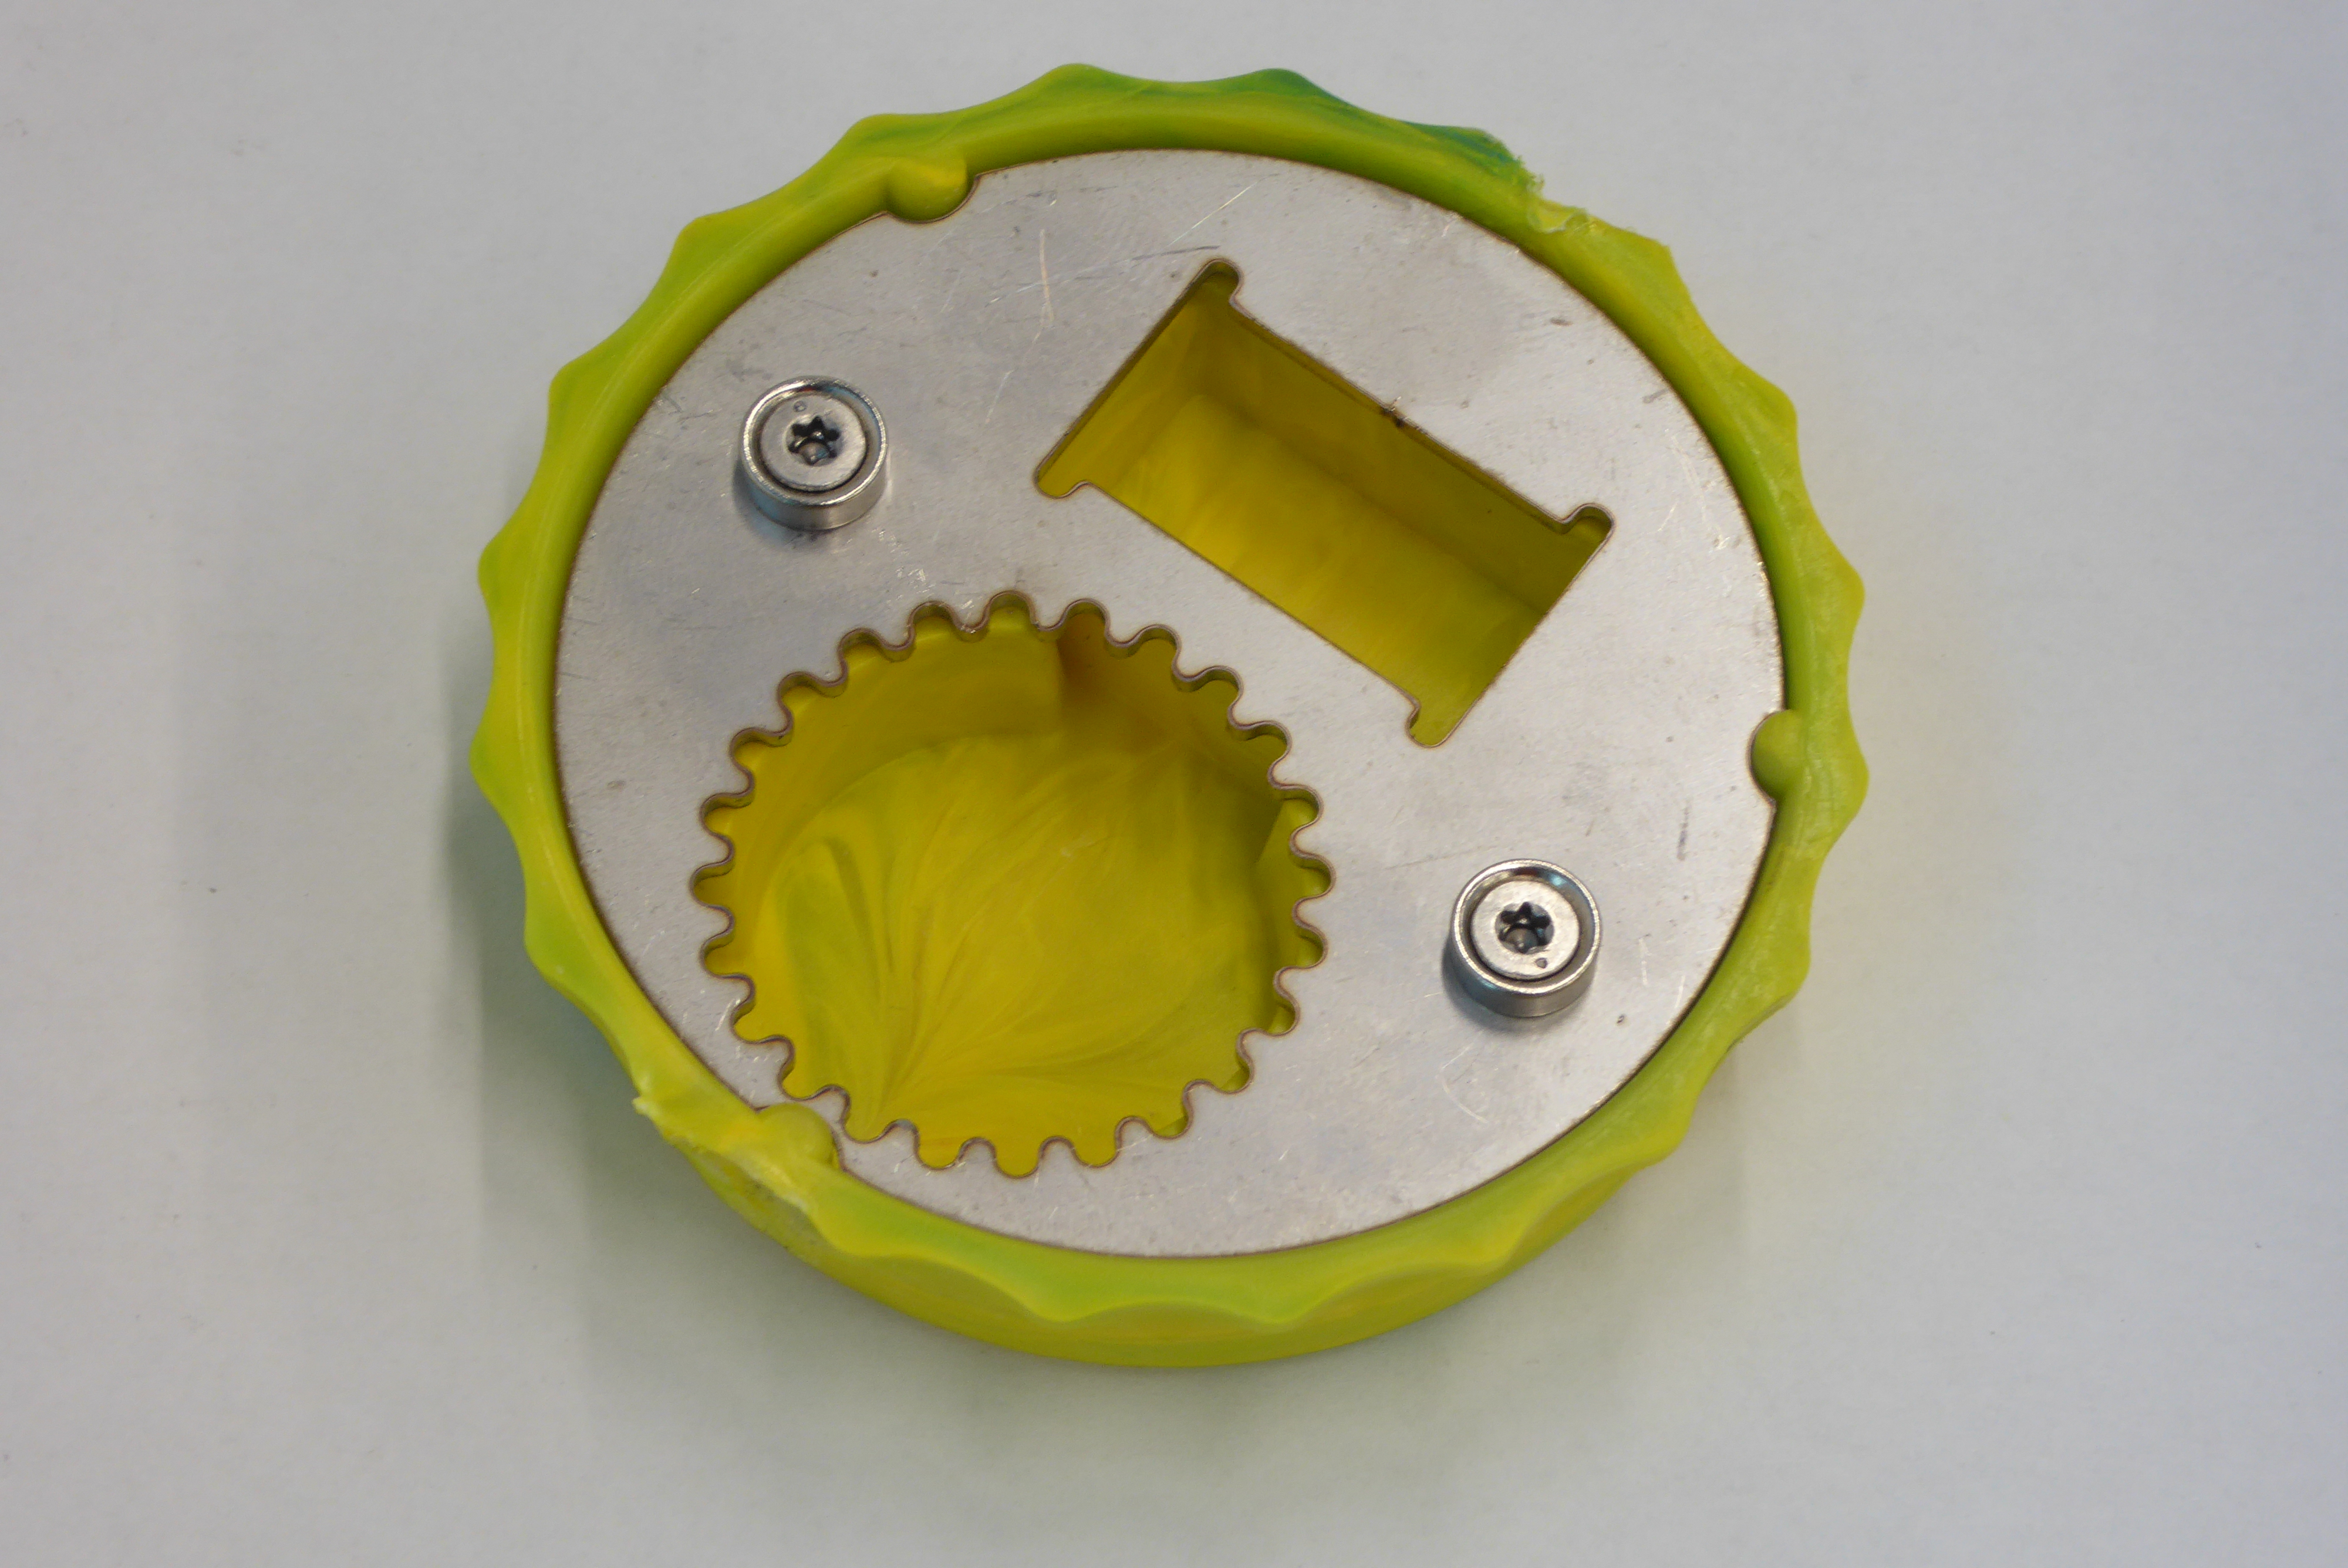
Label: Bottle Opener